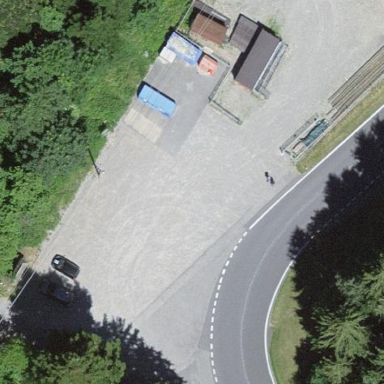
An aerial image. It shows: Parking area.